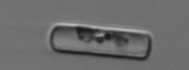
Label: Guinardia_delicatula